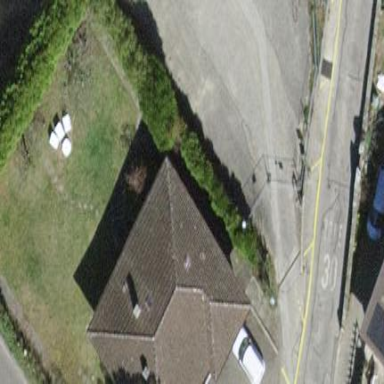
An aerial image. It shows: Detached building.